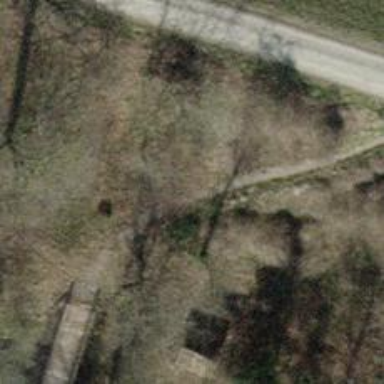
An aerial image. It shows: Dirt path.